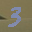
Label: 3